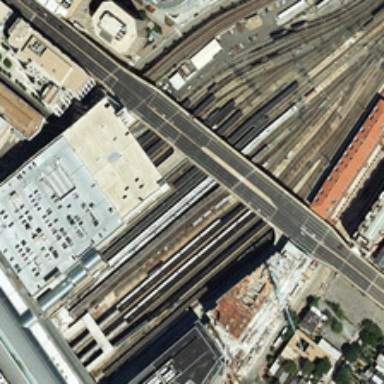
The viaduct is over the rails with trains of black vans .